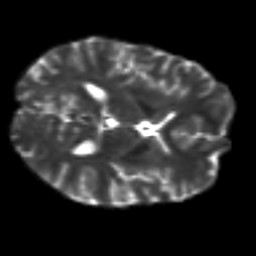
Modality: T2w
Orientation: axial
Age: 31
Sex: female
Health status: ill
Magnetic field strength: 3 T
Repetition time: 8.4 s
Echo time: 0.0926 s